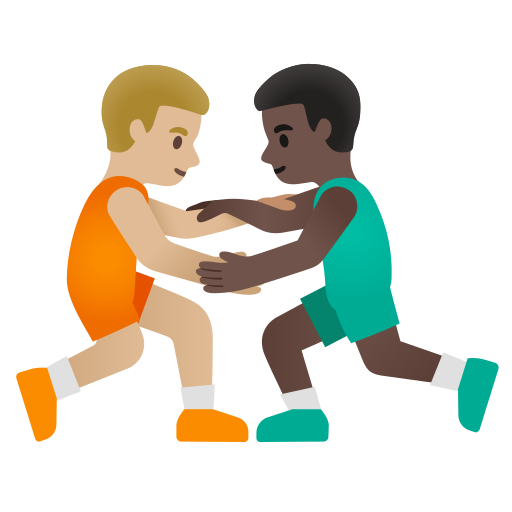
Emoji: 👨🏼‍🫯‍👨🏿